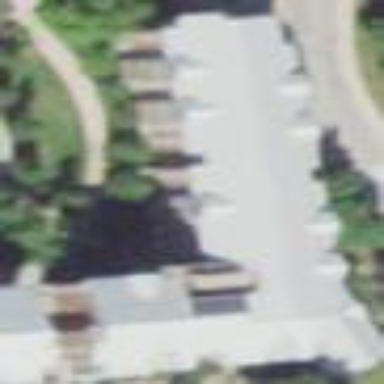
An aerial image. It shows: Dormitory building.